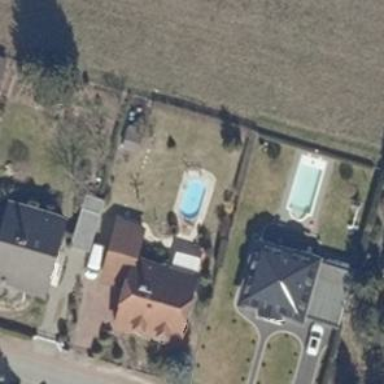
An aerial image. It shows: Swimming pool located in leisure land.